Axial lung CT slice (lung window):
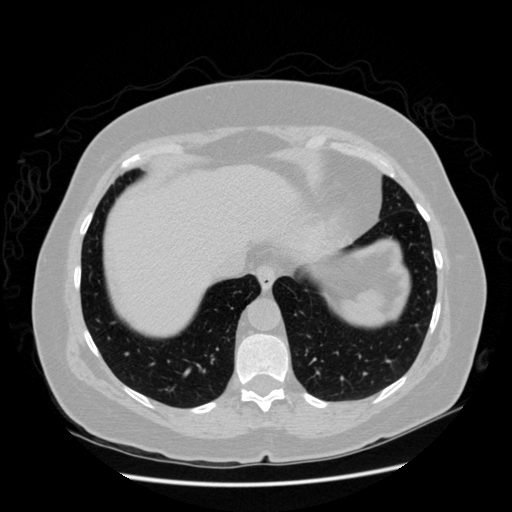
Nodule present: no